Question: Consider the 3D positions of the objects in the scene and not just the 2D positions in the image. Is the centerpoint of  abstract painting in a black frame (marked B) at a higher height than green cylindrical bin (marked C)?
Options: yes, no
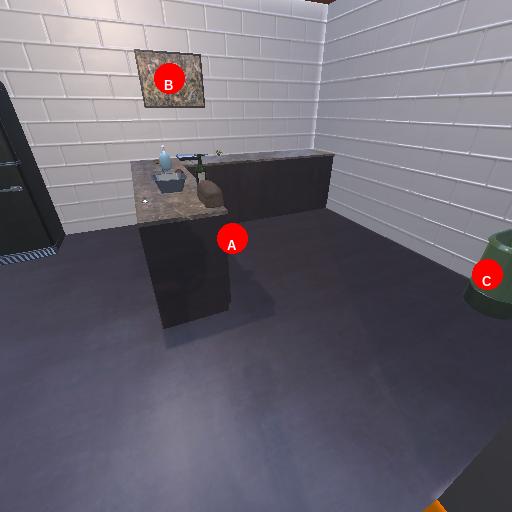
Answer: yes